Question: - the previous error was fixed. A group member was inserting the Salary amount into 0 precision-specified numbers.- Basically, I want to give an error when the age of an employee is less than 18 or more than 60- please suggest how I can do it.
'''
create or replace TRIGGER check_birth_date
BEFORE INSERT OR UPDATE ON employee
FOR EACH ROW
BEGIN
IF( months_between(sysdate,:new.DateOfBirth)/12 < 18 or
months_between(sysdate,:new.DateOfBirth)/12 > 60 )
THEN
RAISE_APPLICATION_ERROR(
-20001,
'EMPLOYEE MUST BE ABOVE 18 AND BELOW 60' );
END IF;
END;
'''
'''
INSERT INTO EMPLOYEE VALUES(1002, 'DAVID', '21/apr/2011', 'M', '21/jun/2010', 28000.00, 'HR', 'HR MANAGER', 77845322, 'C');
'''
'''
- ORA-06512
- ORA-04088
- ORA-20001
'''
-
'''
CREATE TABLE EMPLOYEE(
EmployeeID NUMBER(4),
Name VARCHAR2(20),
Hiredate DATE NOT NULL,
Gender VARCHAR(1),
DateOfBirth DATE NOT NULL,
Salary NUMBER(8,2),
DName VARCHAR(20),
PName VARCHAR(20),
Phone NUMBER(8) NOT NULL,
GLETTER VARCHAR(1),
CONSTRAINT EMPLOYEE_EMPLOYEEID_PK PRIMARY KEY(EMPLOYEEID),
CONSTRAINT EMPLOYEE_DNAME_FK FOREIGN KEY(DNAME) REFERENCES DEPARTMENT(DNAME),
CONSTRAINT EMPLOYEE_PNAME_FK FOREIGN KEY(PNAME) REFERENCES POSITION(PNAME),
CONSTRAINT EMPLOYEE_GLETTER_FK FOREIGN KEY(GLETTER) REFERENCES GRADE(GLETTER),
CONSTRAINT GENDER_CK CHECK (GENDER='M' or GENDER='F')
);
'''
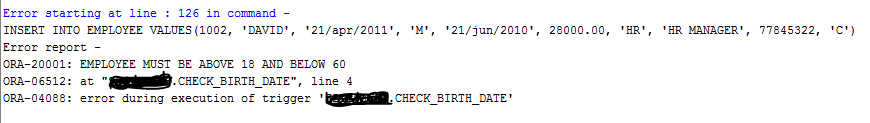
Answer: Your code is right, if you check your input data and run it by yourself you can see it. I run it and the result is:
<URL>